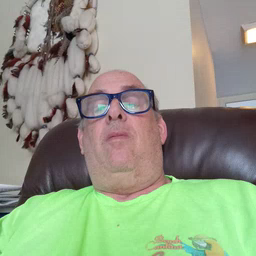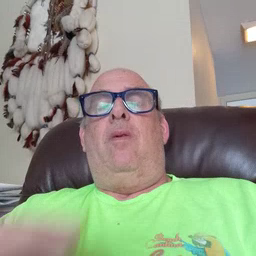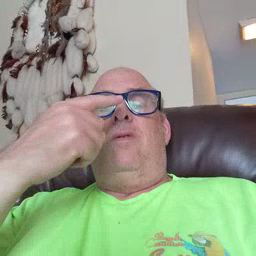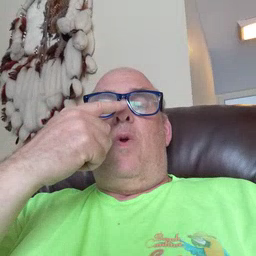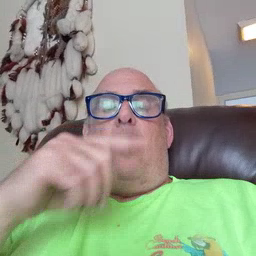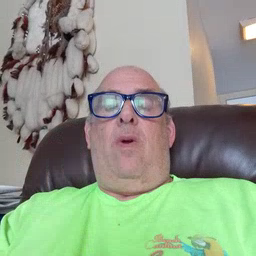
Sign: nose